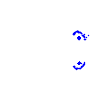
Particle: kaon